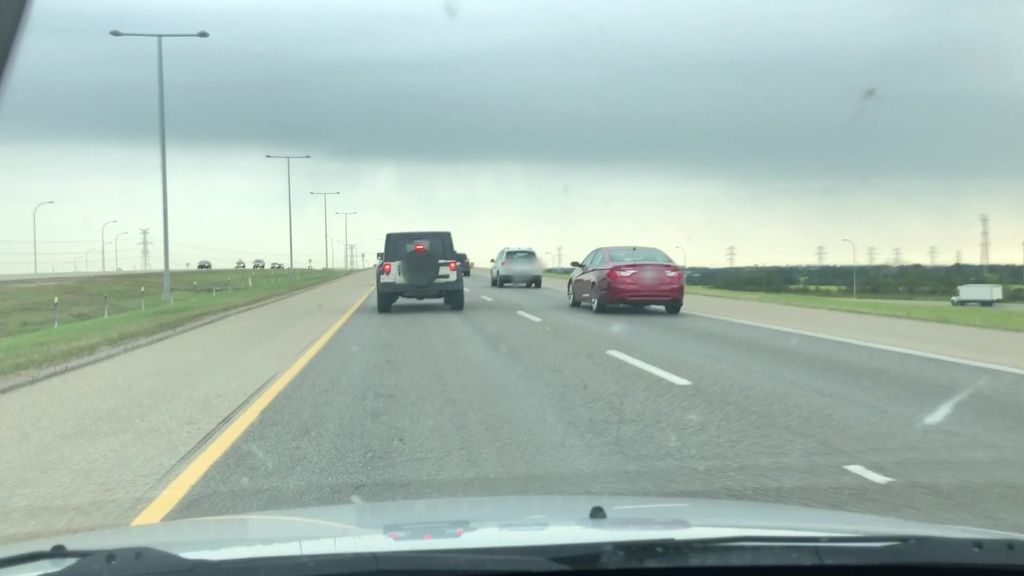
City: edmonton